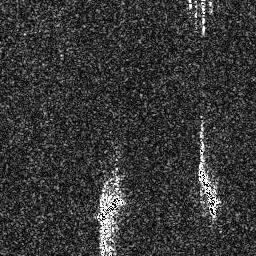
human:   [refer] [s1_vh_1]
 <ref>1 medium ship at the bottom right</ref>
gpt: <box>[[76, 64, 85, 84, 0]]</box>